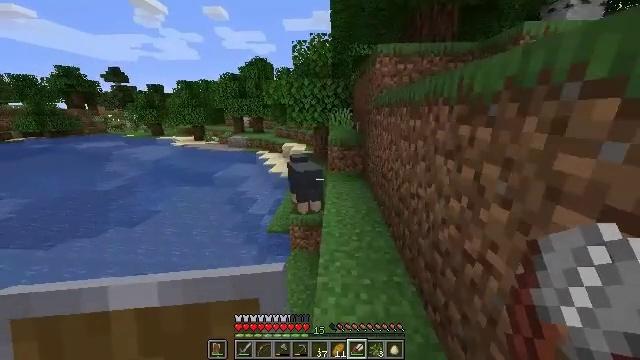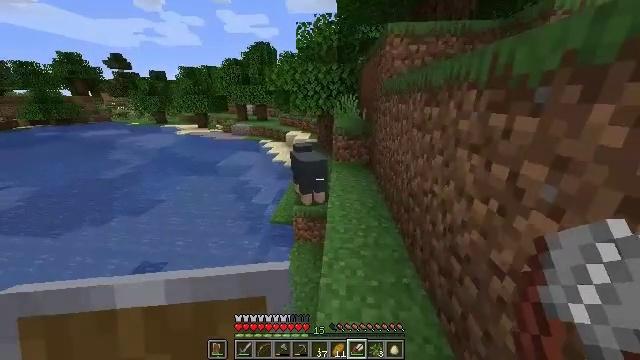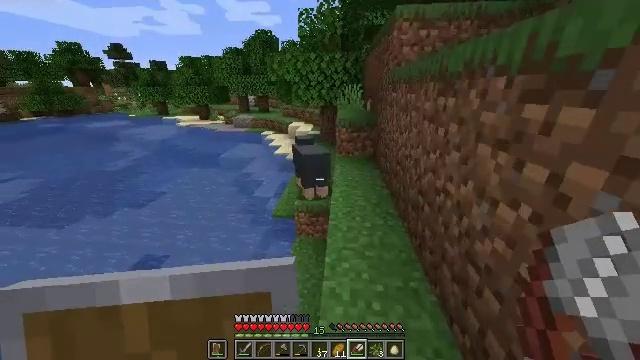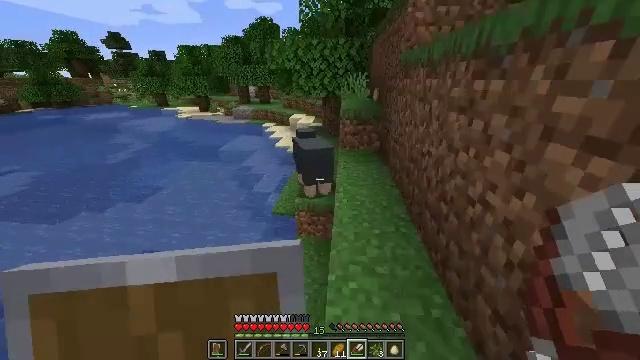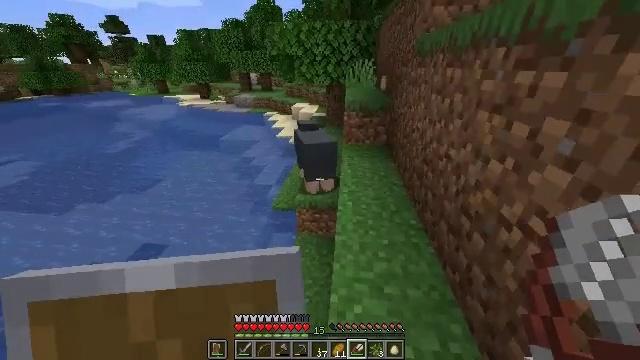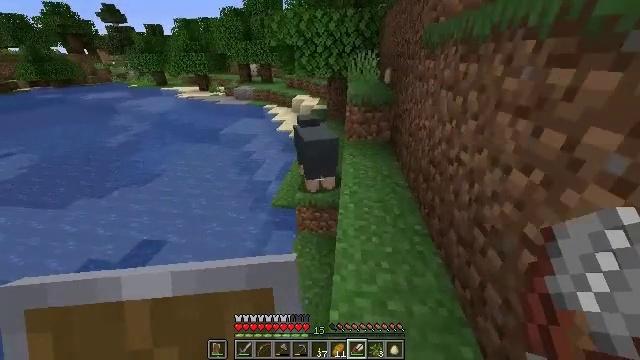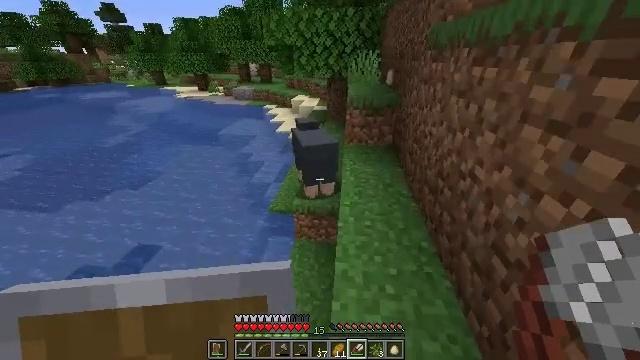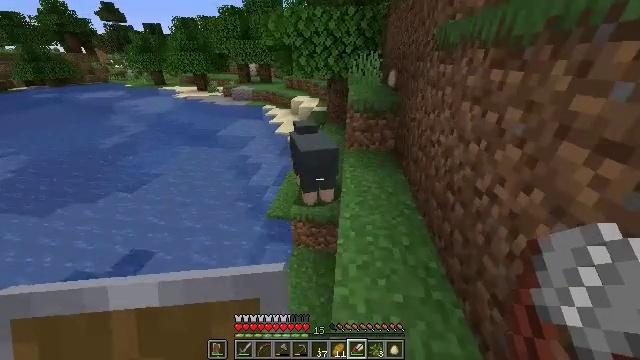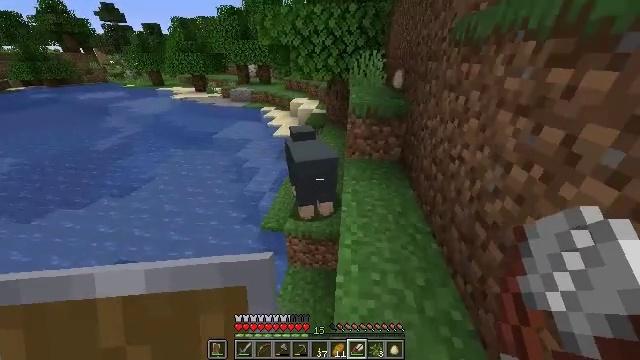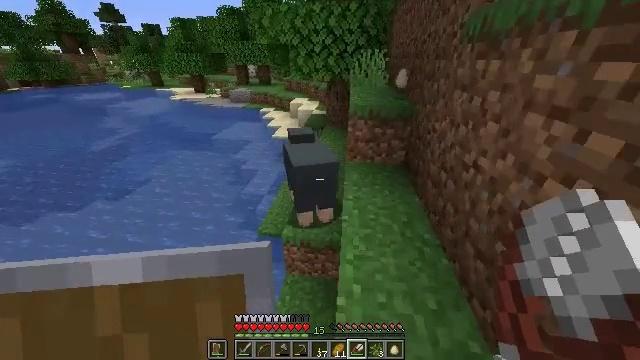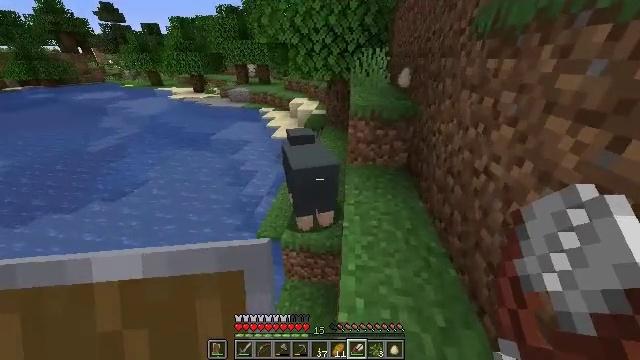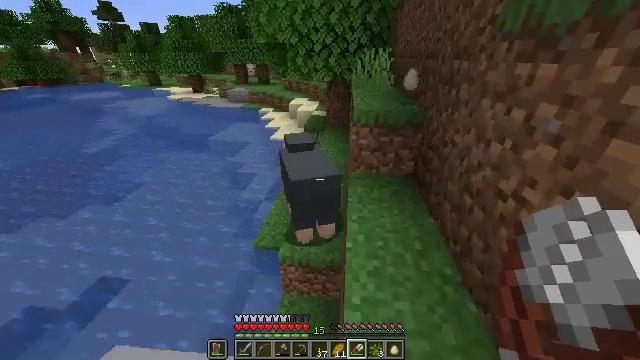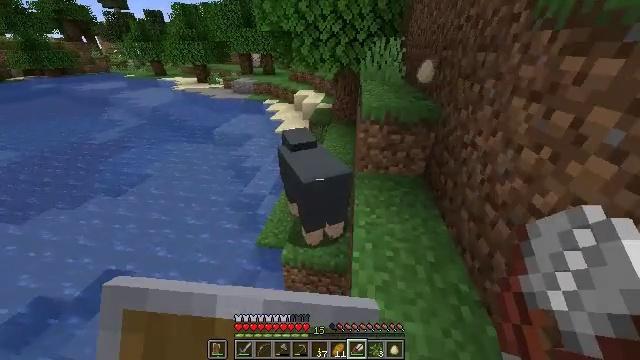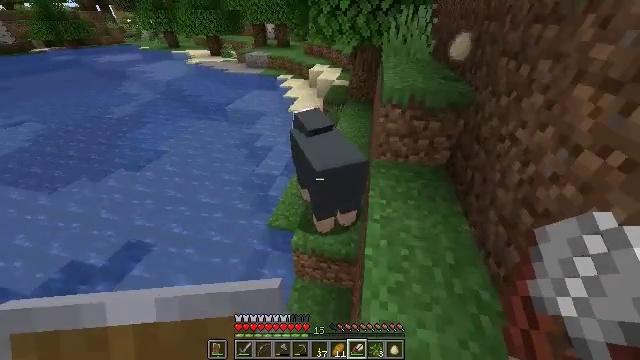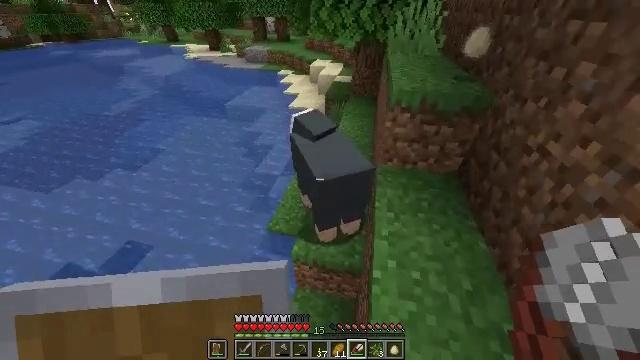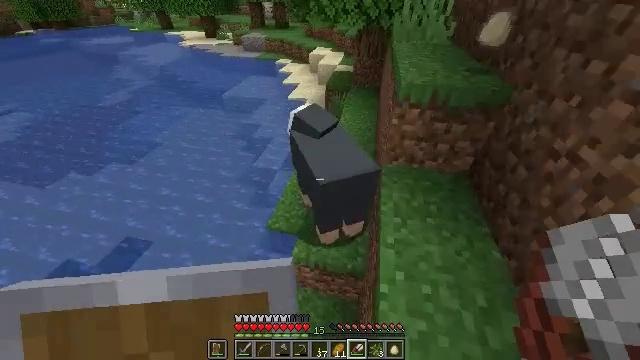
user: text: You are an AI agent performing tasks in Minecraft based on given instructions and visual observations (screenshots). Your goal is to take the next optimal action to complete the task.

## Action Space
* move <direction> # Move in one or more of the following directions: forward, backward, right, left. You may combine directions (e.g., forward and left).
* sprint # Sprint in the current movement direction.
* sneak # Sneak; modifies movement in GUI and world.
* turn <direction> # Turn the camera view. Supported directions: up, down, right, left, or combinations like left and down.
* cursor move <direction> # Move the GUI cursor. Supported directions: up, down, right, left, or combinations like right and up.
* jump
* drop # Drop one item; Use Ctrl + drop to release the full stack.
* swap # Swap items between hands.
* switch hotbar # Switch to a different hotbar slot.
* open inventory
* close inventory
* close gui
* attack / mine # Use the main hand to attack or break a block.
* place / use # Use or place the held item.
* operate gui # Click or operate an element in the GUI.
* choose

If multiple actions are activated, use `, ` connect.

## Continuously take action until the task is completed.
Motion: motion action
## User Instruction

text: Craft a yellow bed with yellow wool and planks.
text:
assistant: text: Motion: move forward, turn left and down
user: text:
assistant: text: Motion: move forward, turn down
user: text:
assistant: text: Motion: move forward, turn down
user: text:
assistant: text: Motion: move forward, turn down
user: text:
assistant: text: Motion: move forward, turn down
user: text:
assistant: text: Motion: move forward
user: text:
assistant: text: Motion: move forward
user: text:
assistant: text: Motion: move forward
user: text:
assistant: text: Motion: move forward
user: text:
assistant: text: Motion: move forward
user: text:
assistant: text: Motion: move forward, use / place
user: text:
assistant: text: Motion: move forward, turn left and down, use / place
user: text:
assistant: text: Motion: move forward, turn left and down
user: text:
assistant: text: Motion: move forward, turn down
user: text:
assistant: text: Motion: move forward, turn down
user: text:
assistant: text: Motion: move forward, turn down
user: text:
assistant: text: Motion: use / place
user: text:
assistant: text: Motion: use / place
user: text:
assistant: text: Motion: use / place
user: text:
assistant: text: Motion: no_op
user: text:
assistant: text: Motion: no_op
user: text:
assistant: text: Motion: no_op
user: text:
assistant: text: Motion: no_op
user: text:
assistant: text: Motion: turn right
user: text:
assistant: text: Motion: turn right and up
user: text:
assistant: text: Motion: turn up
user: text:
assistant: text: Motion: turn up
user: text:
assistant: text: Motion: turn up
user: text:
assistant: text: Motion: move forward, turn up, jump
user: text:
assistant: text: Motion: move forward, use / place, jump